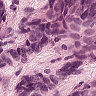
Metastatic tissue present: yes